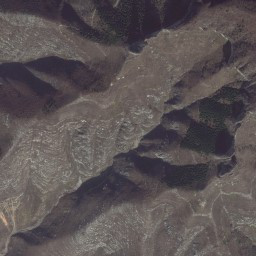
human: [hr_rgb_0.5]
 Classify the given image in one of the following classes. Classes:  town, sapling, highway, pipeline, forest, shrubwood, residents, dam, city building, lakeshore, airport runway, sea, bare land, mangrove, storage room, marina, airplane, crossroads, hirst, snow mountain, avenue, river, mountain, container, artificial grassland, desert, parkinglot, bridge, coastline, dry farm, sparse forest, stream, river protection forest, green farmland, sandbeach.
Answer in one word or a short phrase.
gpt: mountain